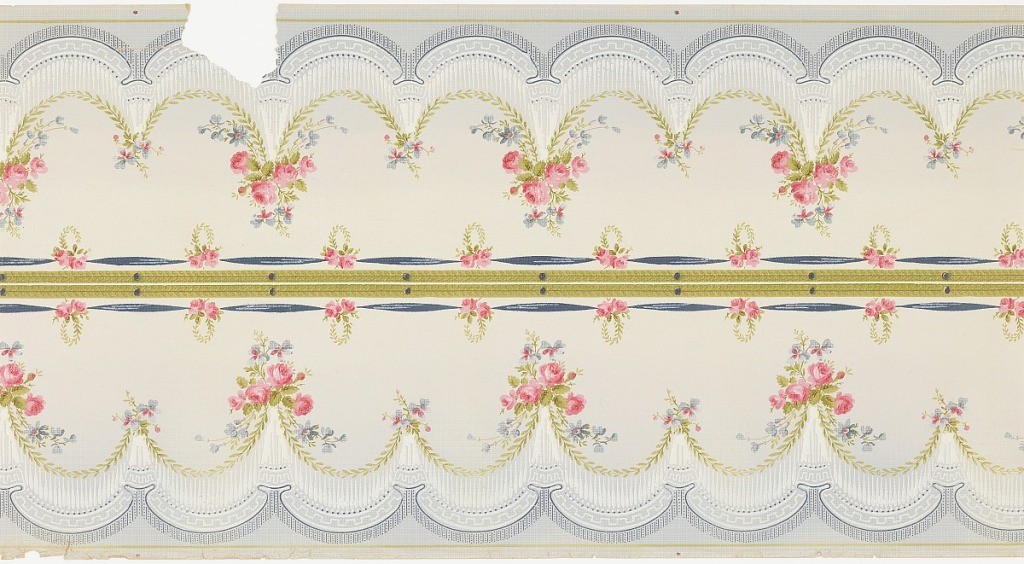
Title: Border
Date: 1905–1915
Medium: Machine-printed paper
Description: Printed two borders across the width, the top and bottom half are mirror images. A drapery swag is made of repeated thin blue lines, then repeated dentils, then small blue dots simulating fringe. Between the repeating curves with architectural motifs are delicate, continuous green foliate swags that follow the same curve. The peaks of each curve alternate between small and large bouquets of pink and blue flowers. At the center of the frieze are two parallel and horizontal green lines, with blue painterly brushstrokes above and below. Between the blue lines are small floral swags.